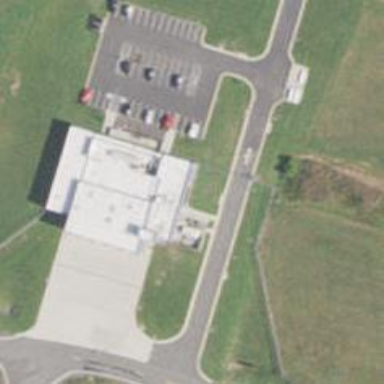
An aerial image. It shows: Fire station building that serves as amenity for the community.